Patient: sex M, age 30
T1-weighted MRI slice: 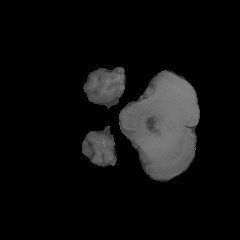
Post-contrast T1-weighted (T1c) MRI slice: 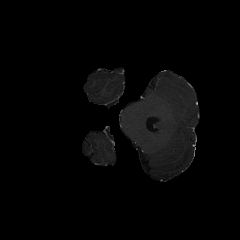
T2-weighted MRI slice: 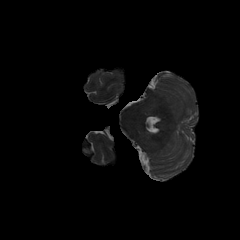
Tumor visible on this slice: no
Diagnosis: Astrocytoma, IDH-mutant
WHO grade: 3